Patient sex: M
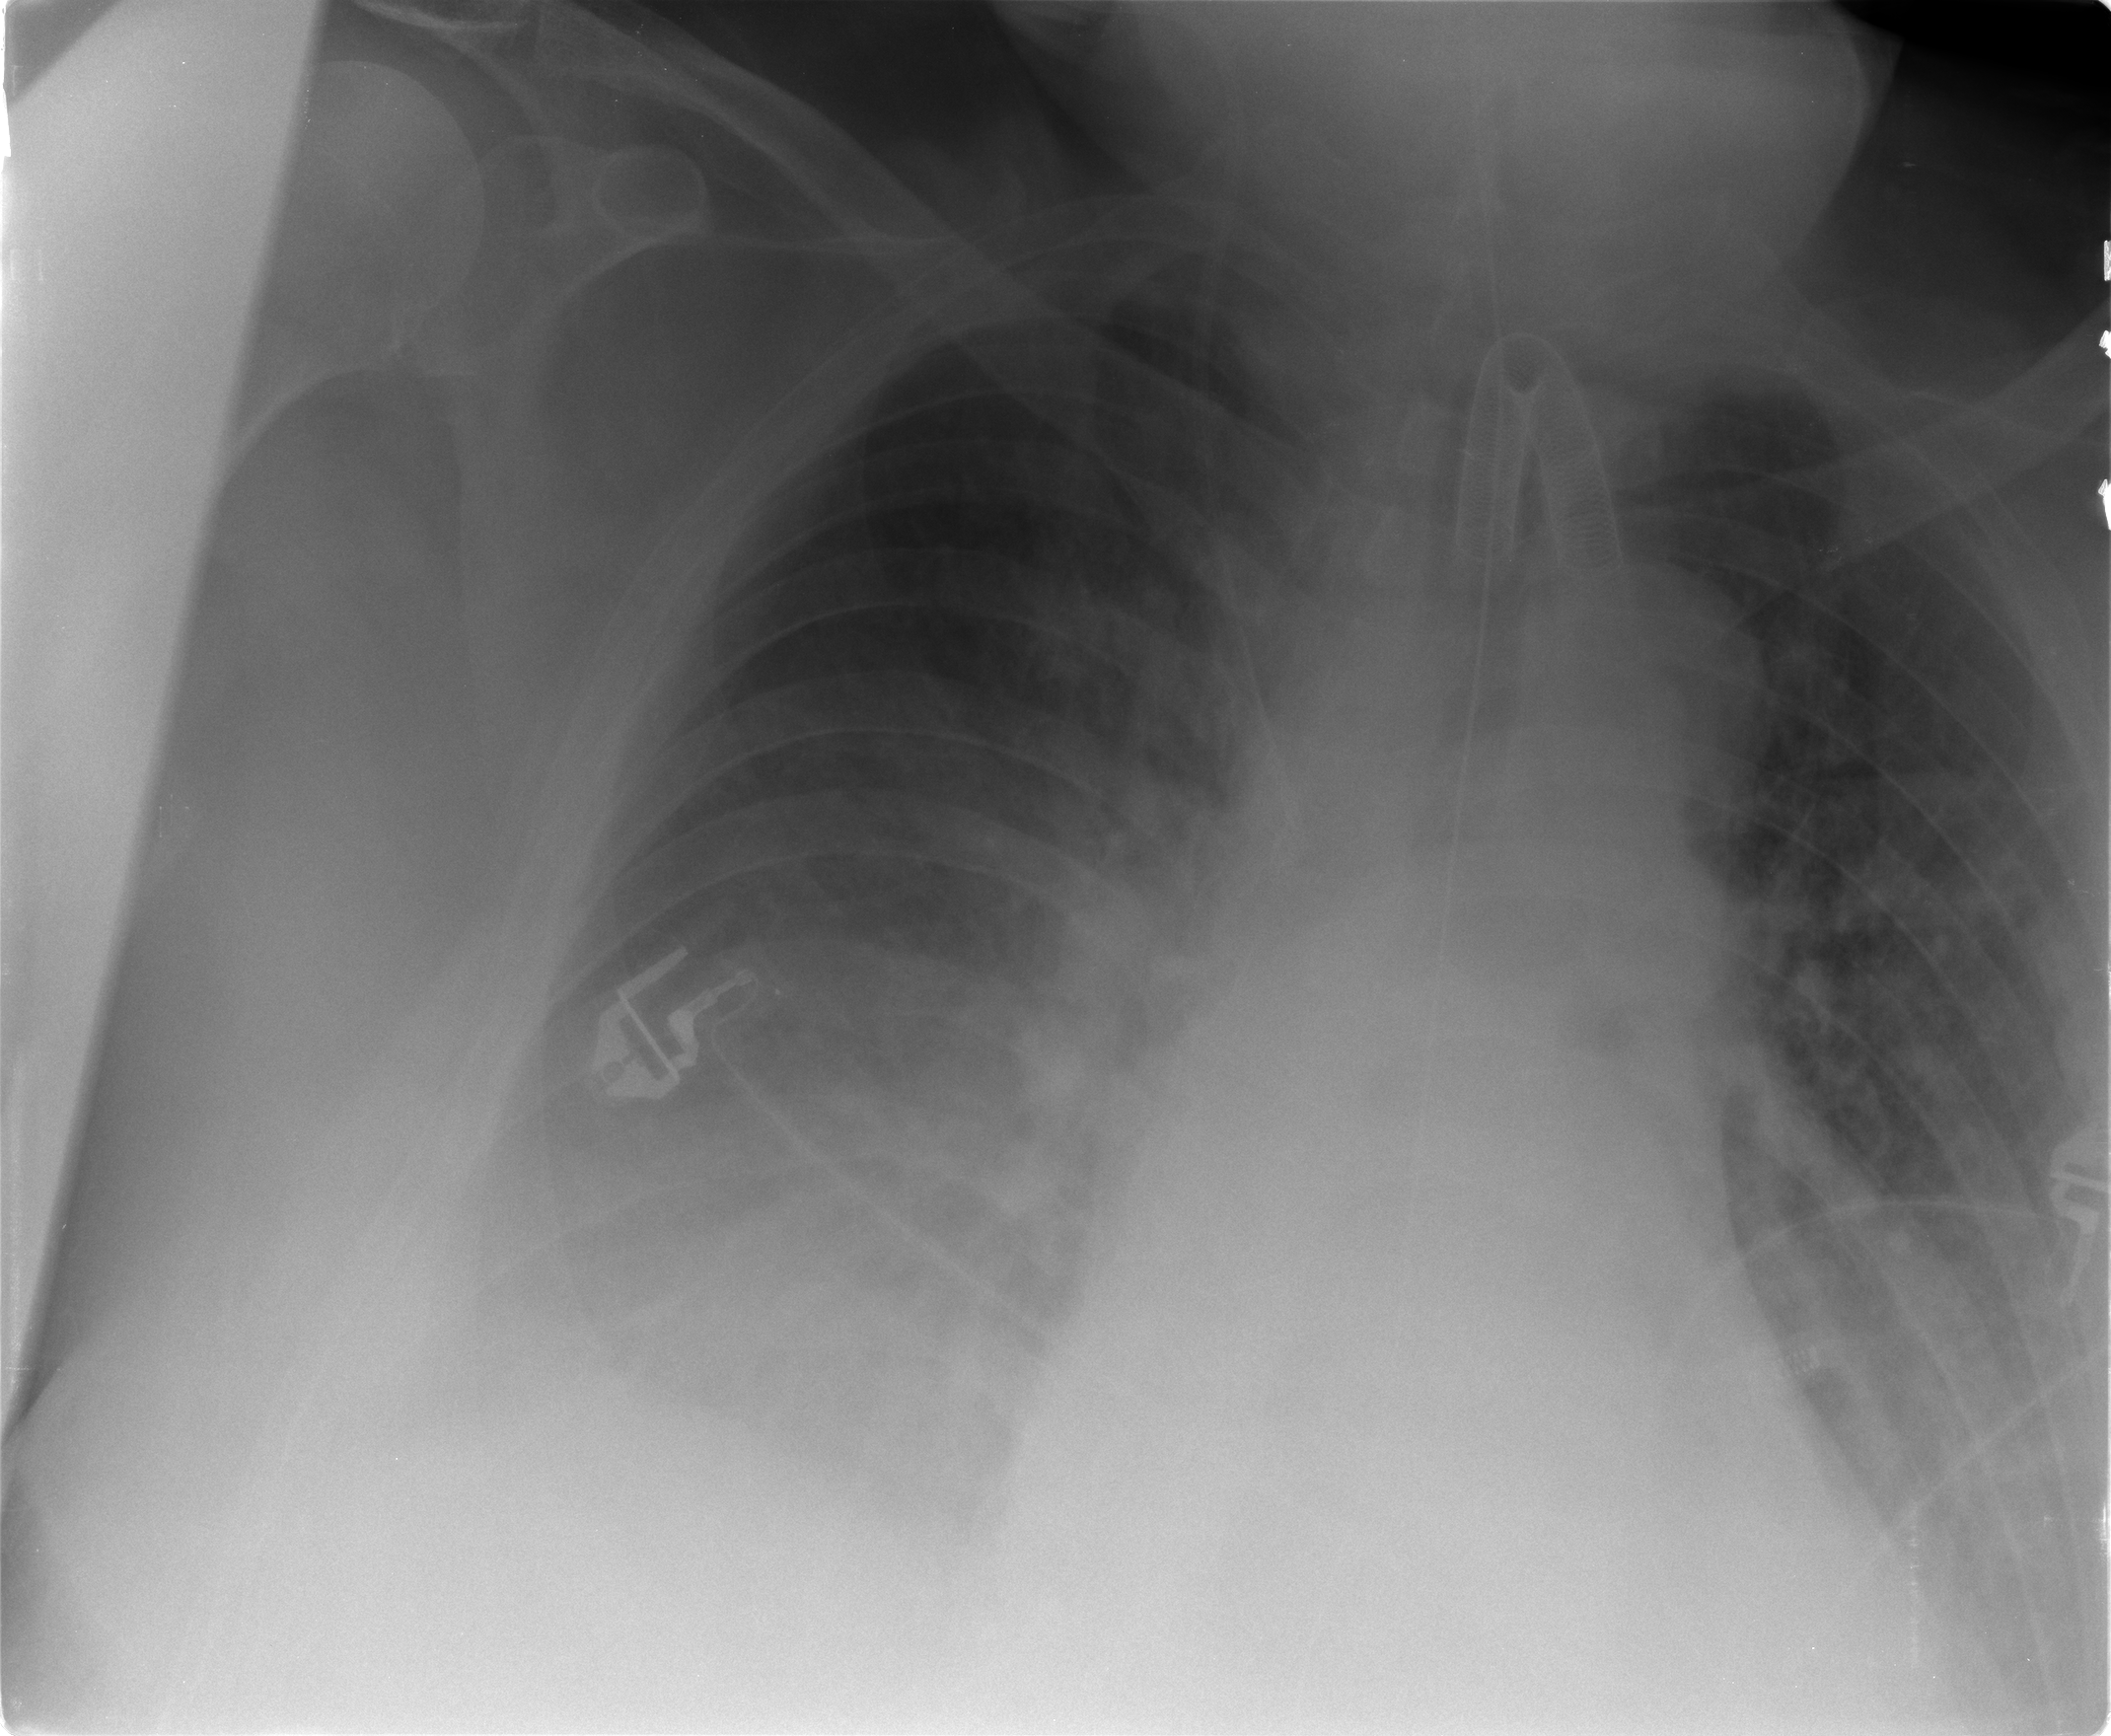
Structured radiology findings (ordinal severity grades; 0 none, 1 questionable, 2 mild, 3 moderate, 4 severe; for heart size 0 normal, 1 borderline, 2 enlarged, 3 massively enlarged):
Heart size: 2
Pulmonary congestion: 3
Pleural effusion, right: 3
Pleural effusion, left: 2
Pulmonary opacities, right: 2
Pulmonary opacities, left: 2
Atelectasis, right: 3
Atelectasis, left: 3